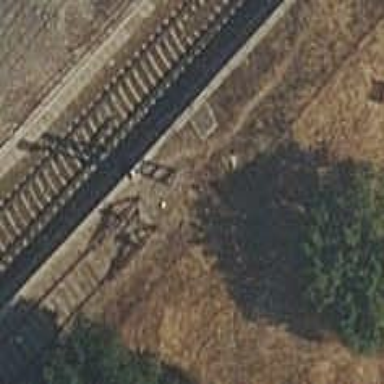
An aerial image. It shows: Railway buffer stop.